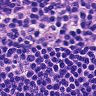
Metastatic tissue present: no